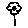
Label: flower